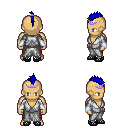
a pixel art fantasy rpg character, male body template, human, tanned skin, white robe, red pants, blue mohawk hairstyle, purple tiara, white cloth bracers, ghillies, four views (front, back, left, right), 2x2 character sprite sheet, small pixel art, hard edges, no anti-aliasing